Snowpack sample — Loveland Pass, Silver Plume, Colorado, USA (2/11/26, 12:00 PM MST)
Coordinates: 39.663, -105.886
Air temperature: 35 °F
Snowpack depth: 82 cm
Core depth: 40 cm
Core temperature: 23 °F
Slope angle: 13°, slope face: 12°
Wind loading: high
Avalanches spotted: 1
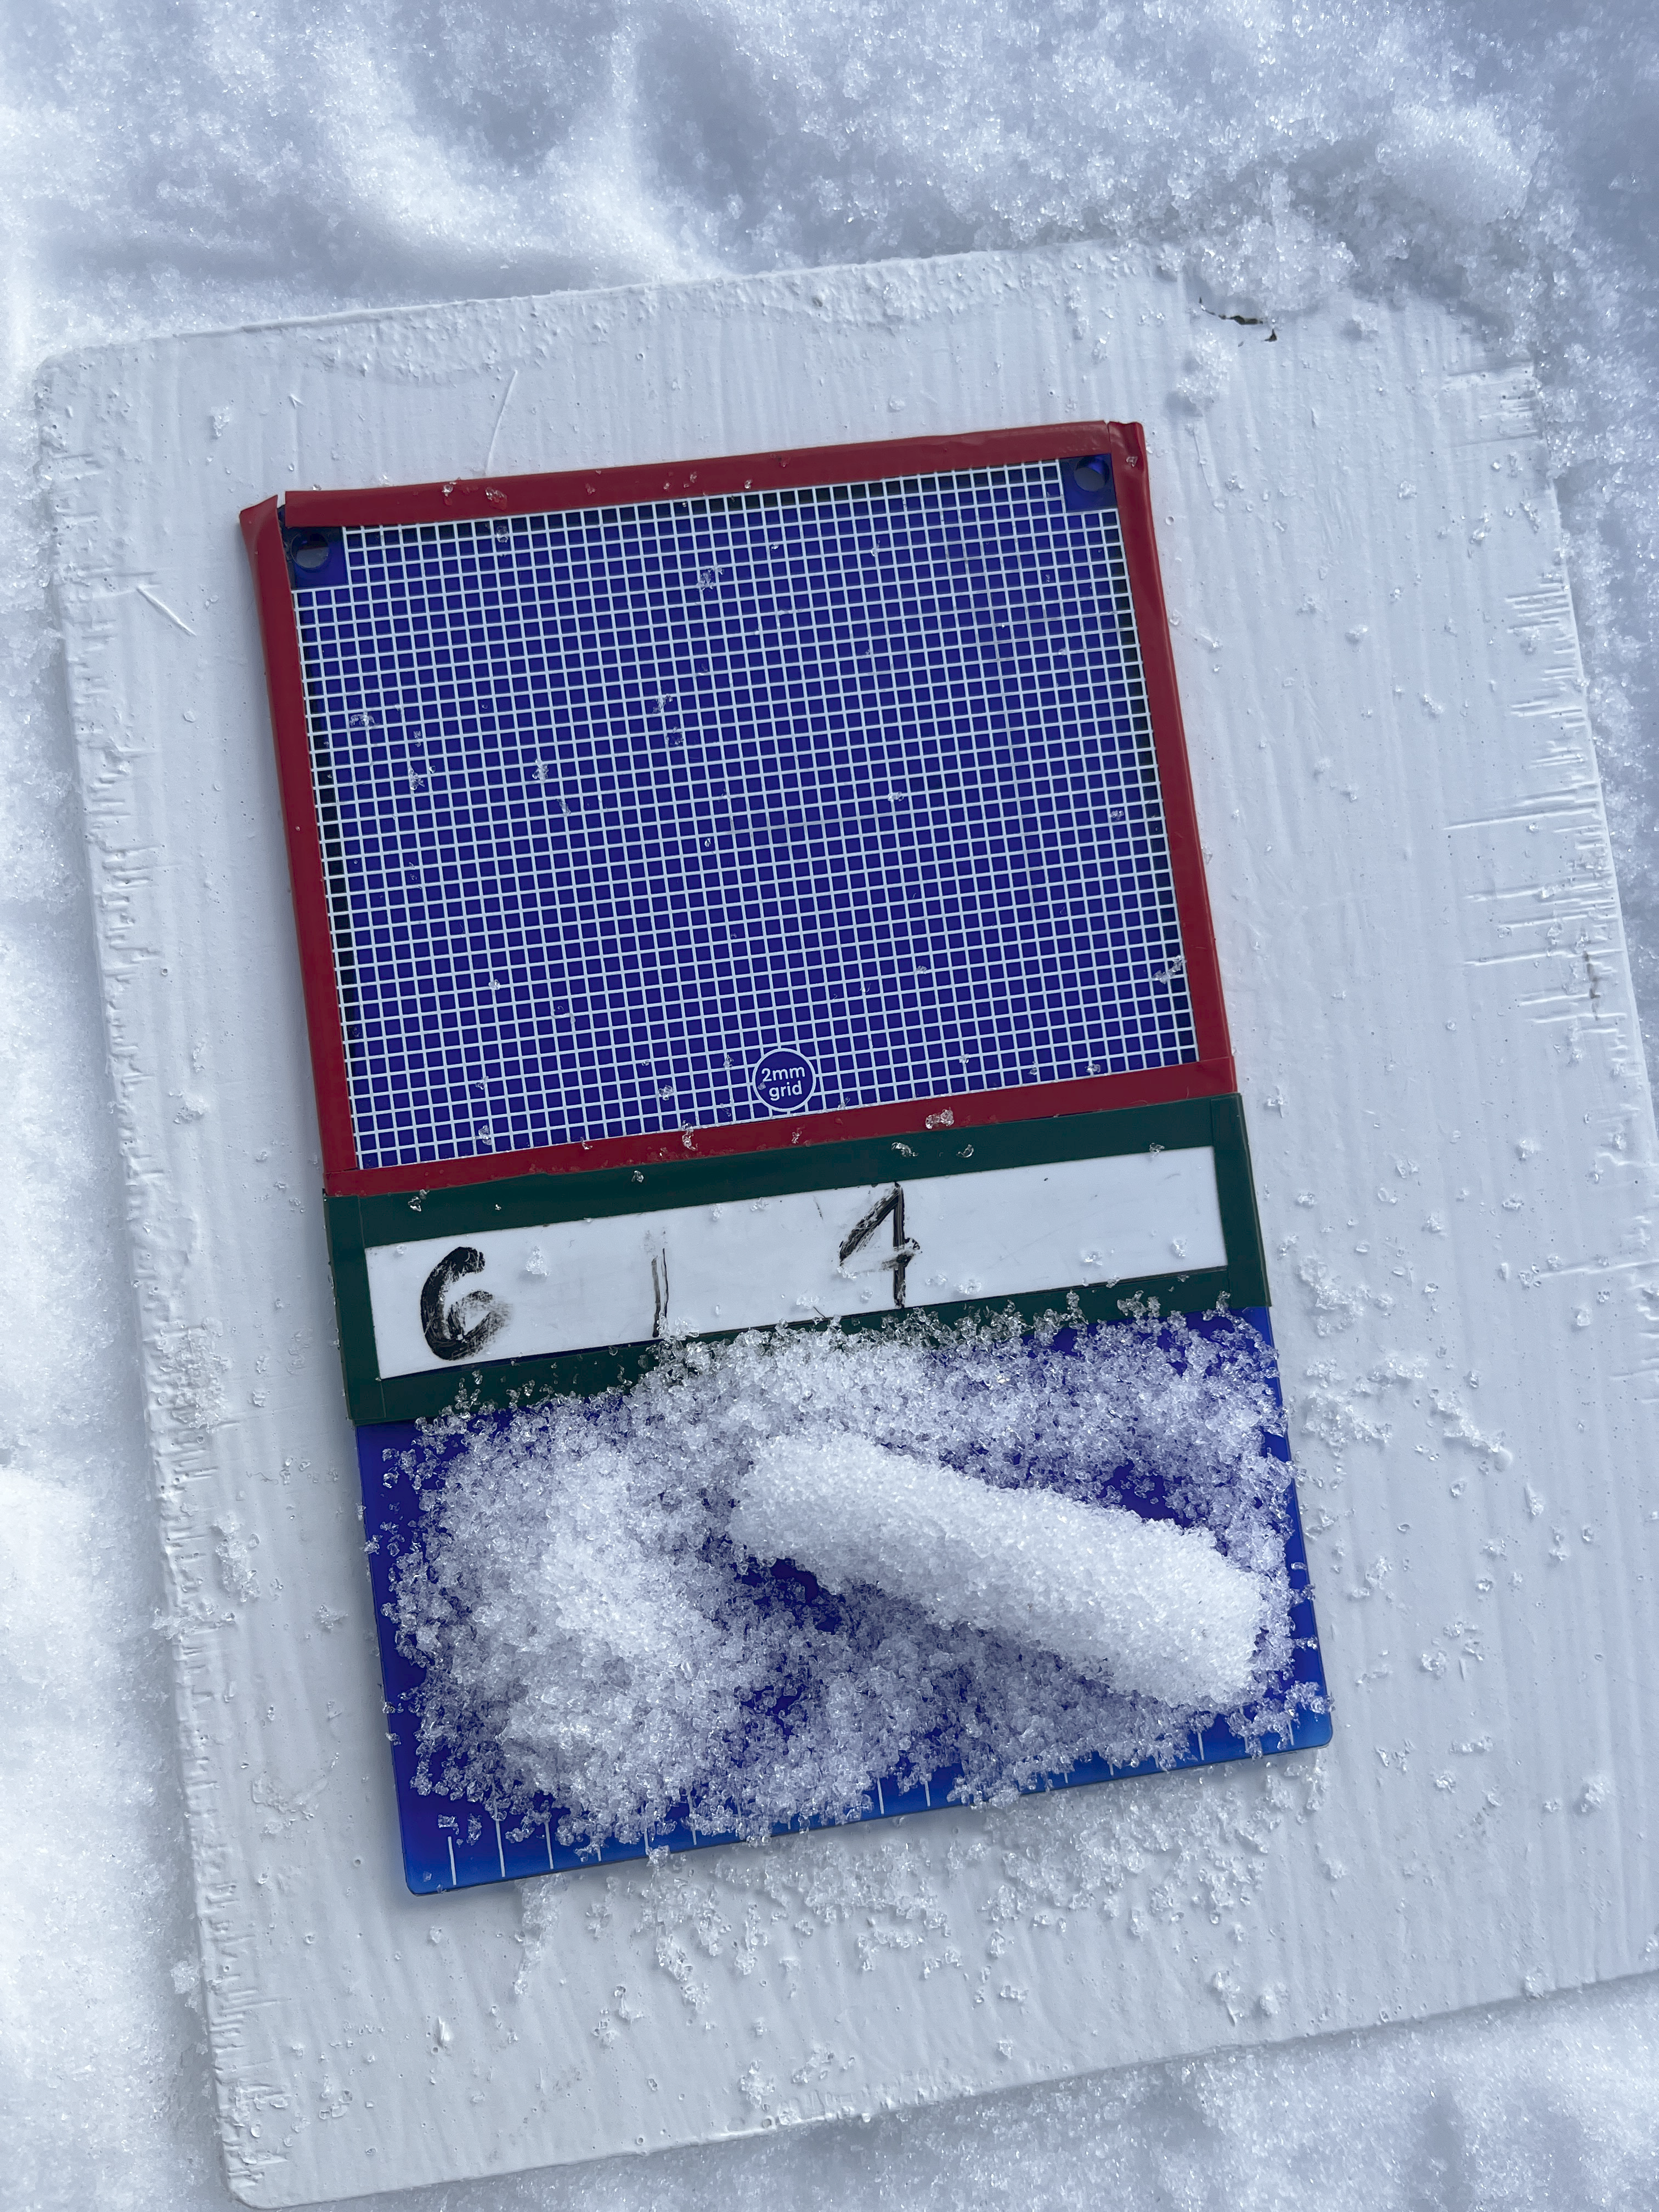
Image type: crystal_card
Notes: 1 small avalanche spotted on the north side of the bowl, lots of wind loading